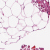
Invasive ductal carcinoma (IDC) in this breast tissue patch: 0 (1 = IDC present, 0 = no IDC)